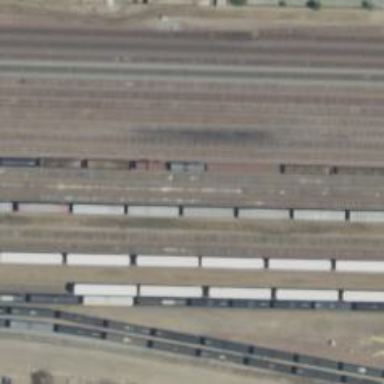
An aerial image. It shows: View of railway yard.